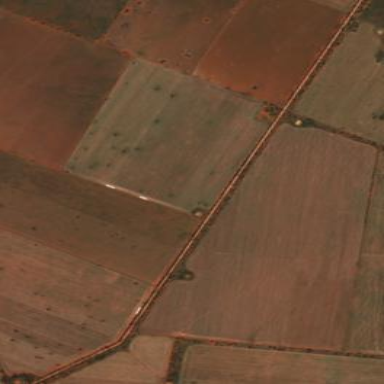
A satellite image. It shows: Farmland used to cultivate crops.